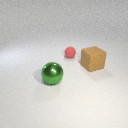
small red rubber sphere to the left of large brown rubber cube